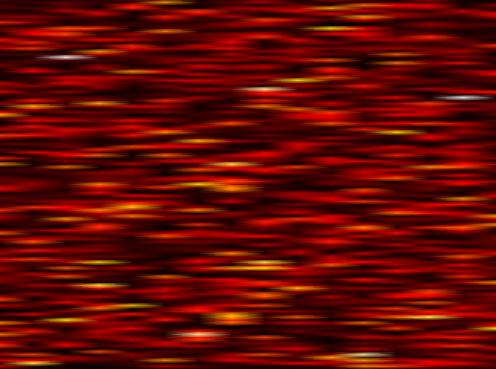
Label: OFDM